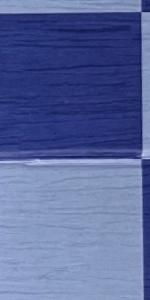
Label: Empty